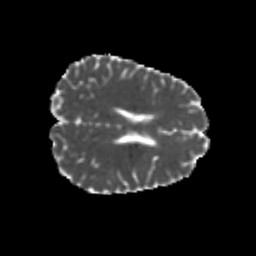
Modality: MD
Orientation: axial
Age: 24
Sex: male
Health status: healthy
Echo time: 0.074 s